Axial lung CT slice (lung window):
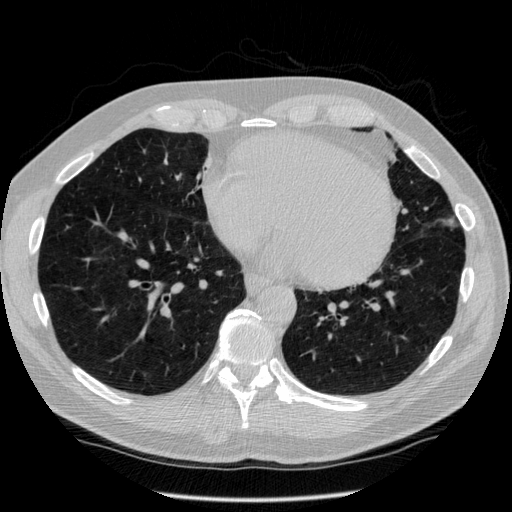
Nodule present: no